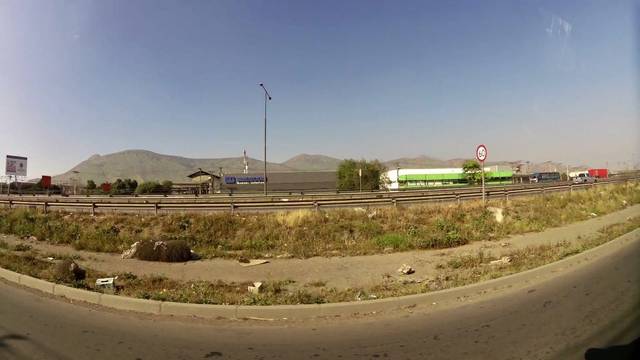
Region: Chile
Coordinates: -33.338, -70.713